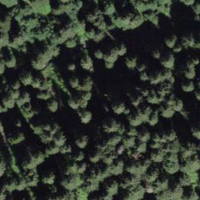
EUNIS habitat code: 43
Species observed at this site:
Saxifraga rotundifolia